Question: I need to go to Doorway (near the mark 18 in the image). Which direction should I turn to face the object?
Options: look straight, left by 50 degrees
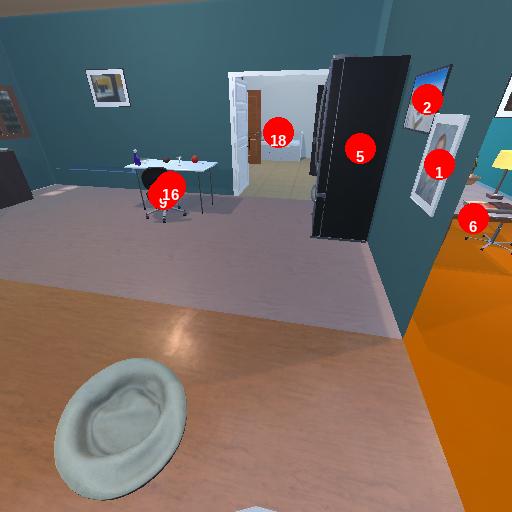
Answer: look straight